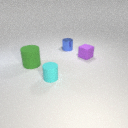
small cyan rubber cylinder in front of small purple rubber cube